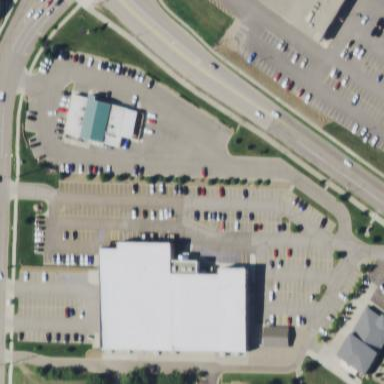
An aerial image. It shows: Retail area.